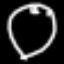
Label: clock